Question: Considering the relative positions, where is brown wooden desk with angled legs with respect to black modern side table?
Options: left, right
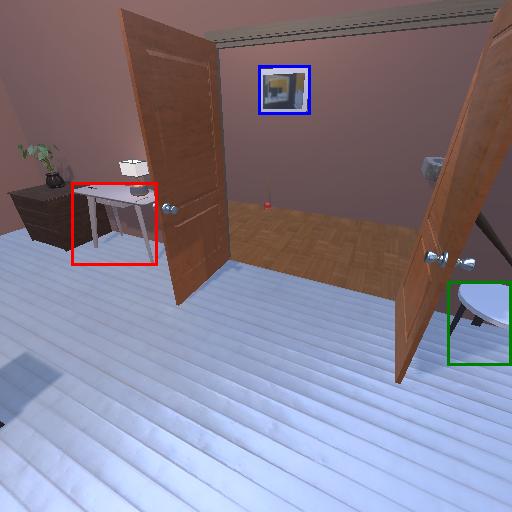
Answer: left